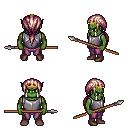
a pixel art fantasy rpg character, male body template, orc, green skin, steel chest armor, magenta pants, white blonde ponytail hairstyle, gold tiara, maroon shoes, spear, four views (front, back, left, right), 2x2 character sprite sheet, small pixel art, hard edges, no anti-aliasing